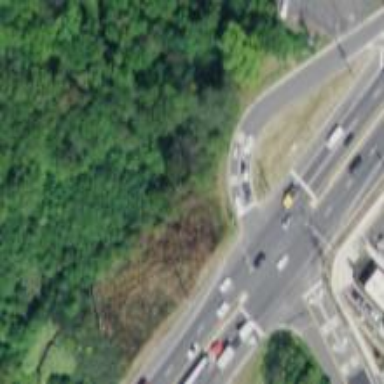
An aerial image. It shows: Trunk link highway with jughandle junction.